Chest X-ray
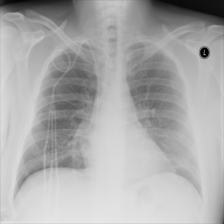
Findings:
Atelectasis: positive
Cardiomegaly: negative
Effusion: negative
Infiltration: negative
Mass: negative
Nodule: negative
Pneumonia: negative
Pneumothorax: negative
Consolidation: negative
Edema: negative
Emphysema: negative
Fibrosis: negative
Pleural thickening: negative
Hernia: negative